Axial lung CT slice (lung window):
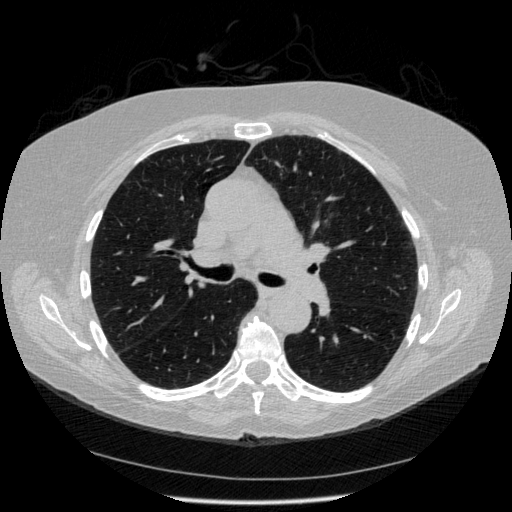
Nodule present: no